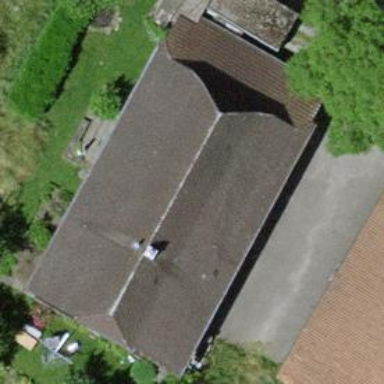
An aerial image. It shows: Farm building.